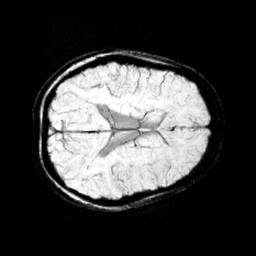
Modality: minIP
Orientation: axial
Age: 12
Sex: female
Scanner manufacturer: siemens
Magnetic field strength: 3 T
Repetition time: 0.027 s
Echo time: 0.02 s